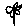
Label: flower